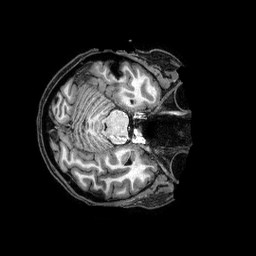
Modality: T1w
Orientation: axial
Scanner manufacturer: philips
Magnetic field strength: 3 T
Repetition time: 2.5 s
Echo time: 0.0057 s